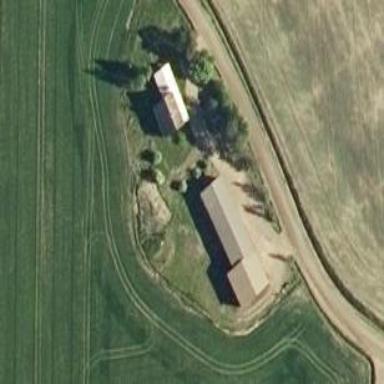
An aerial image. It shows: Farmyard area.